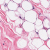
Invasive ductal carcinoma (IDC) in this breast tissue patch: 0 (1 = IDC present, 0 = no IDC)